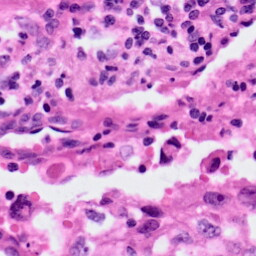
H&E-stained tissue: Lung